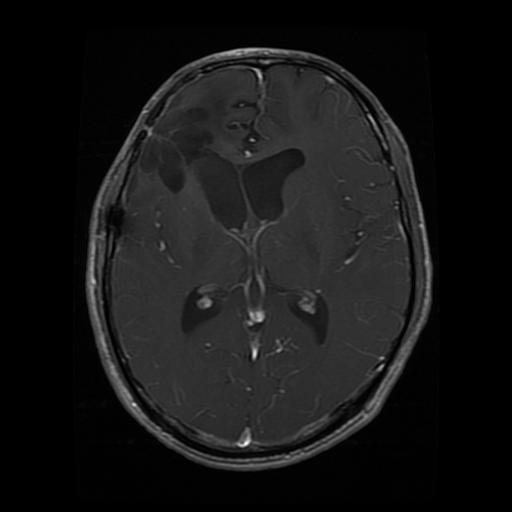
Label: glioma